Question: For this particular schema:

I have created the department student and subject tables now the problem right now arises in the creation of the mark table.
It is specified that there are 2 primary keys and 2 foreign keys , but as the title suggests creating 2 foreign keys referring to 2 different tables having the same constraint name seems impossible as per my understanding by surfing on the internet and reading on few threads here.
Is there any way to do this ? I want to have both the foreign key's constraint name to be "fk".
This code pops with a identifier error:
'''
create table mark(
value number,
subject_id number,
student_id number,
constraint pk primary key(subject_id,student_id),
constraint fk foreign key(subject_id,student_id) references subject(subject_id,student_id));
'''
But even if i create 2 constraints with different name test cases fail. Is there a solution?
This is department table
'''
create table department(
department_id number(2),
department_name varchar(30),
department_block_number number,
constraint PK primary key(department_id));
'''
This is student table
'''
create table student(
student_id number,
student_name varchar(30),
address varchar(40),
city varchar(30),
department_id number,
constraint pk primary key(student_id),
constraint fk foreign key(department_id) references department(department_id));
'''
This is staff table
'''
create table staff(
staff_id number,
staff_name varchar(30),
department_id number,
constraint pk primary key(staff_id),
constraint fk foreign key(department_id) references department(department_id));
'''
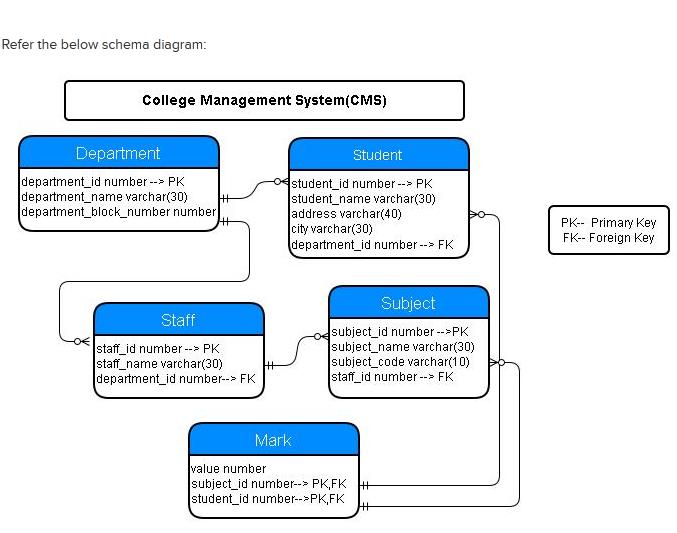
Answer: You have a composite primary key - on more than one column - which is fine; but you can't have a composite foreign key as the student table doesn't have a 'subject_id' column - hence it giving you an invalid-identifier error.
You need foreign keys, something like:
'''
create table mark(
value number,
subject_id number,
student_id number,
constraint mark_pk primary key(subject_id,student_id),
constraint mark_fk_subject foreign key(subject_id) references subject(subject_id),
constraint mark_fk_student foreign key(student_id) references student(student_id));
'''
The constraint names have to be unique, both within and across tables in the same schema, and something more descriptive than 'pk' or 'fk' would be sensible anyway.
<URL>